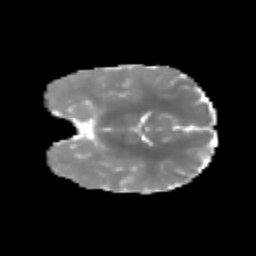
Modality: MD
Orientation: coronal
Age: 6
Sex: female
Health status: healthy